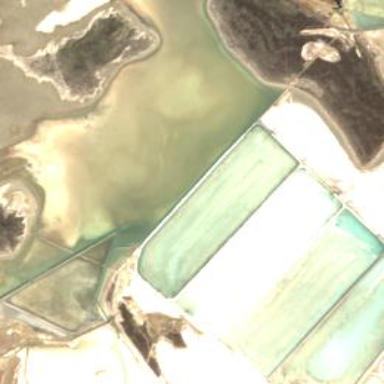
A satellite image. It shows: Salt pond.